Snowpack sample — Loveland Pass, Silver Plume, Colorado, USA (1/12/25, 11:40 AM MST)
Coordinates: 39.66, -105.88
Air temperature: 7 °F
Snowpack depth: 140 cm
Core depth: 10 cm
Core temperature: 41 °F
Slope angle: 11°, slope face: 30°
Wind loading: high
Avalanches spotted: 2
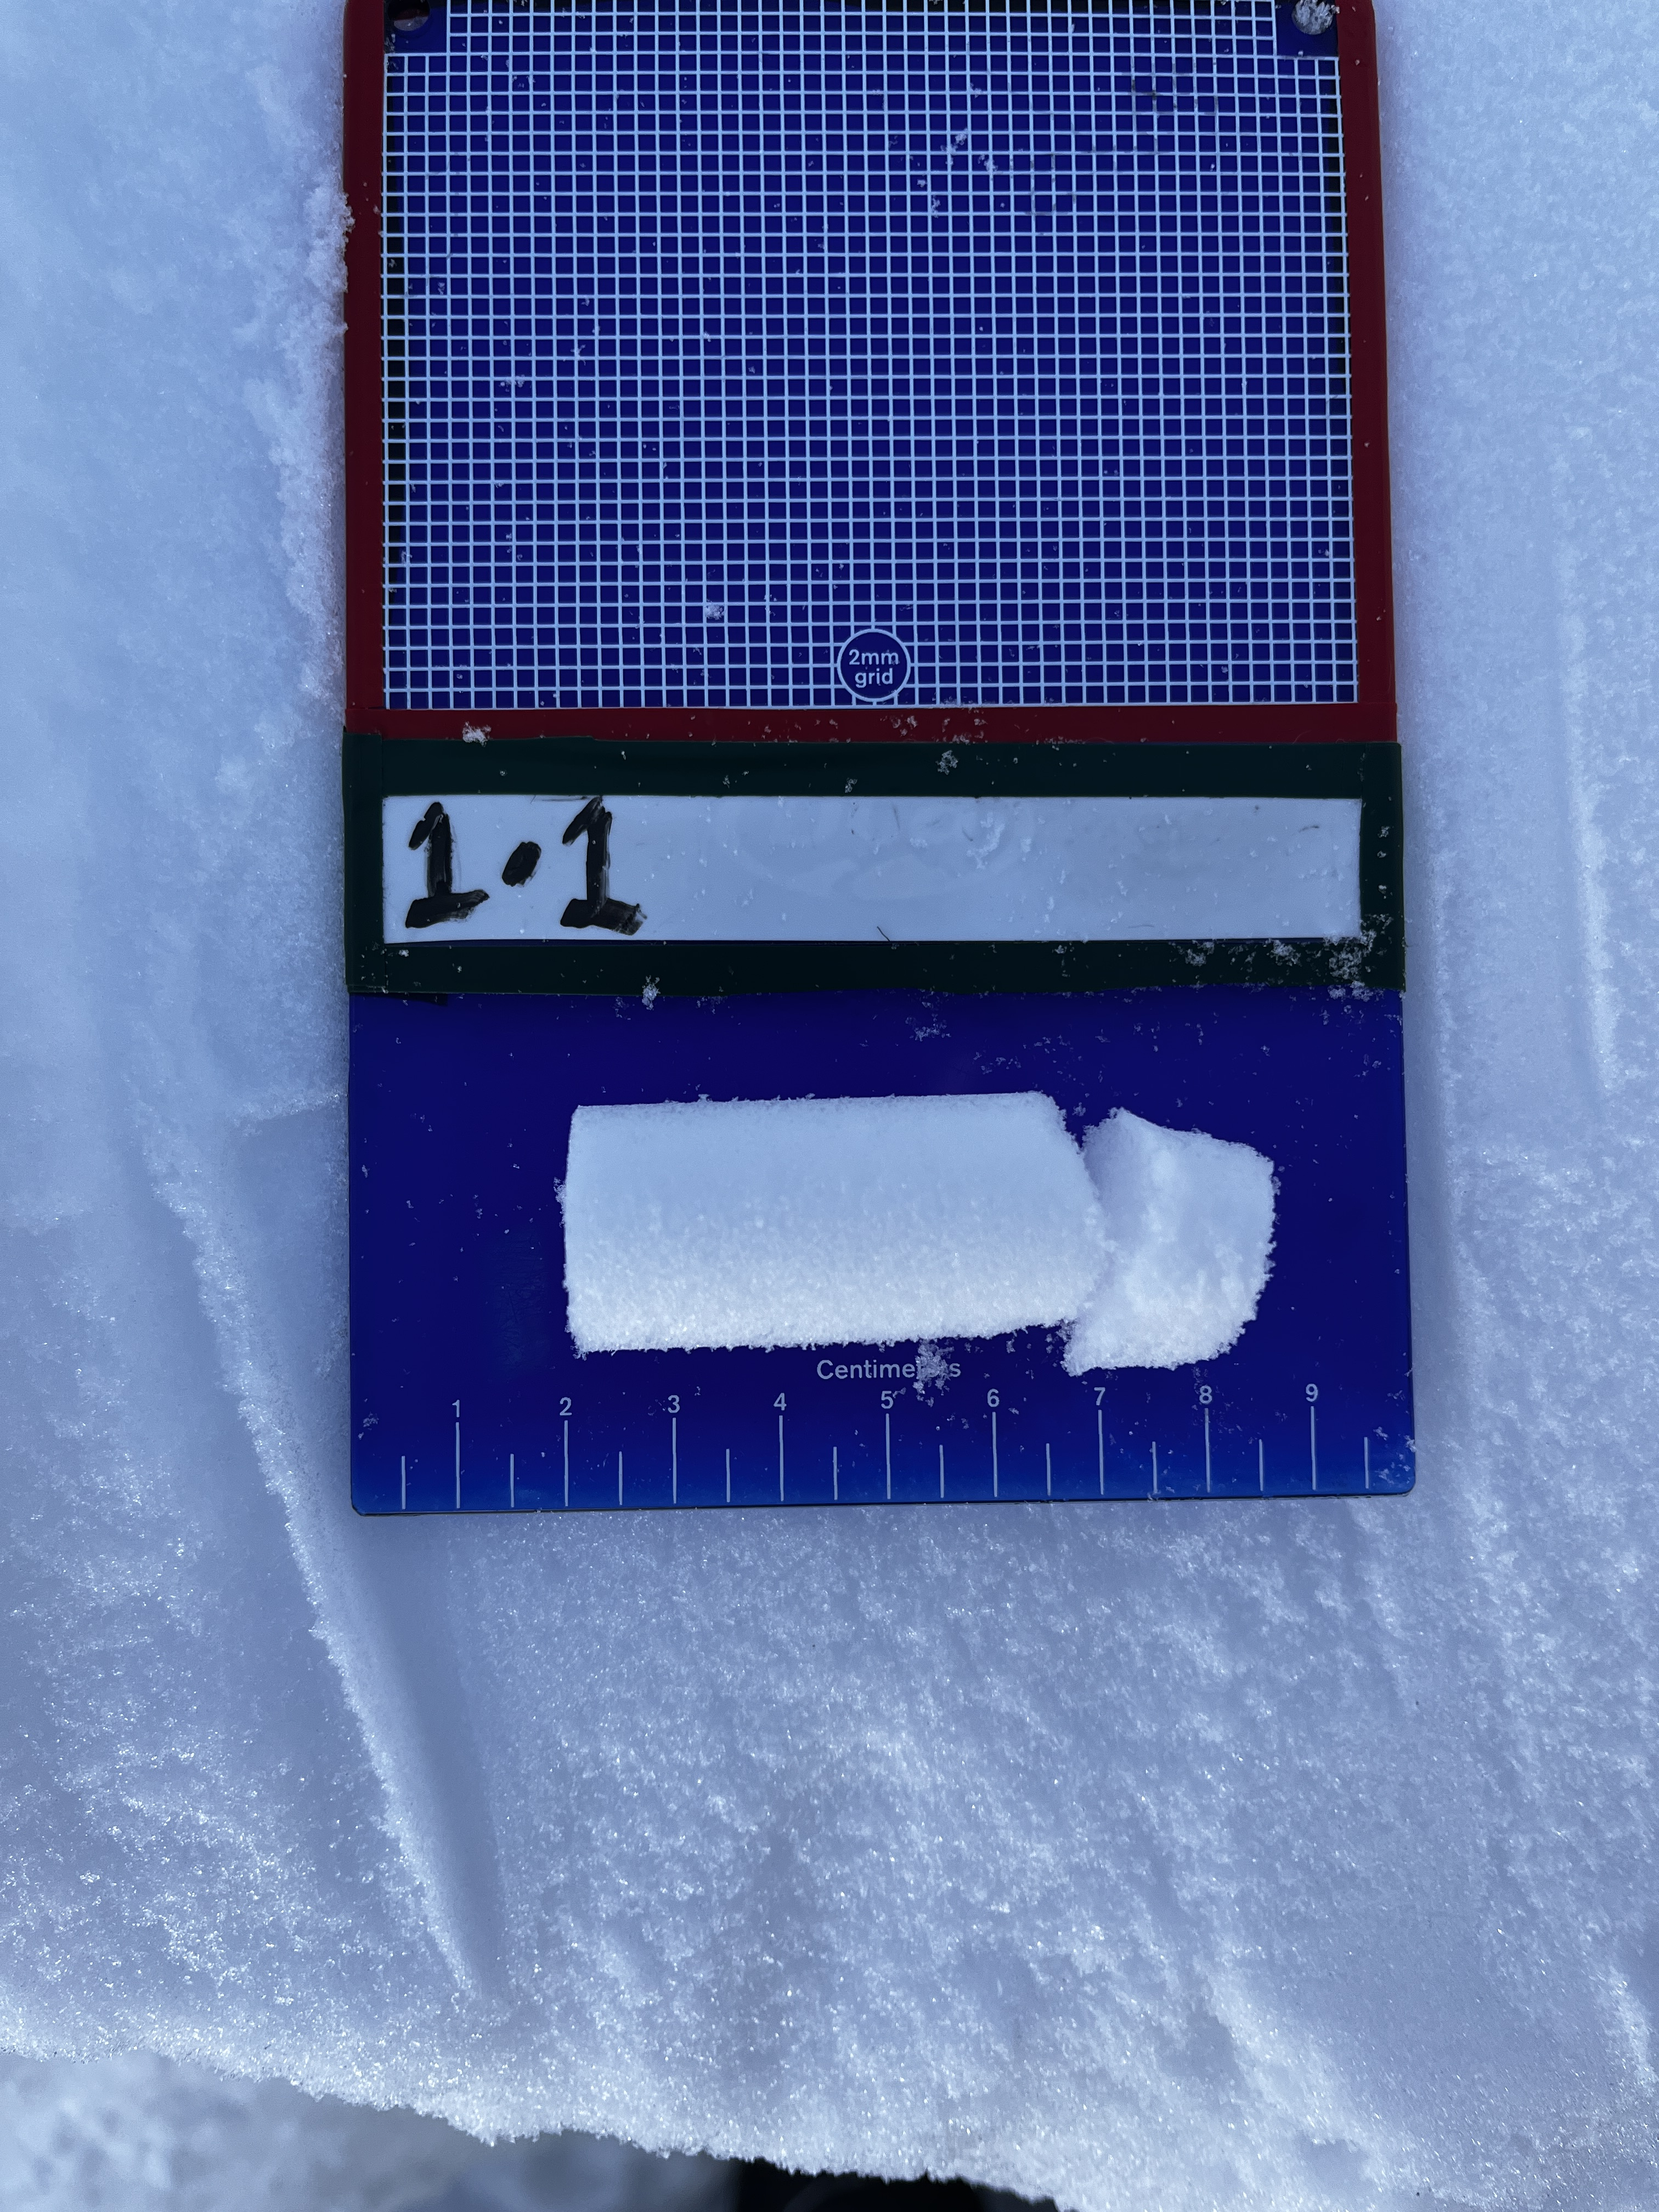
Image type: crystal_card
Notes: Pilot using slightly modified coring method that took too large segment for snow profile picturing, advised not to use in higher level models. Two avalanche on south face nearby, partially cloudy with light snow in the last 24 hours. Lots of wind loading on eastern features.